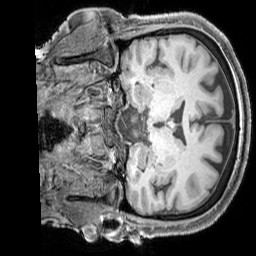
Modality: T1w
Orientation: coronal
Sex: female
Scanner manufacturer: siemens
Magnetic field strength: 3 T
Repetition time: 2.3 s
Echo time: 0.00226 s